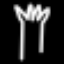
Label: fork